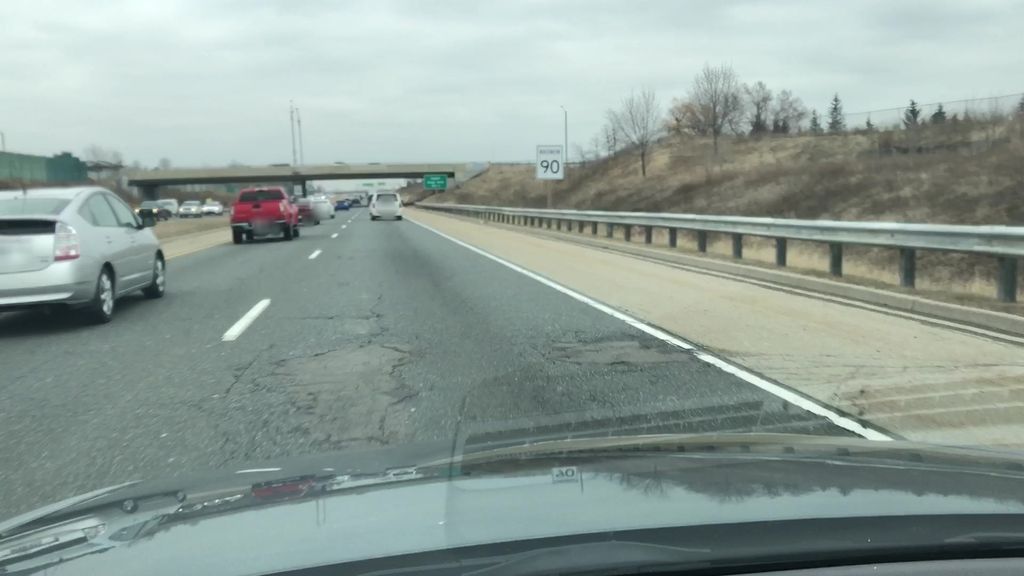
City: hamilton